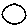
Label: circle